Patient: sex F, age 34
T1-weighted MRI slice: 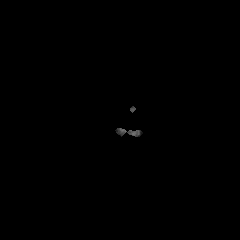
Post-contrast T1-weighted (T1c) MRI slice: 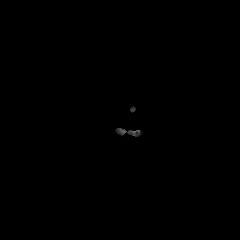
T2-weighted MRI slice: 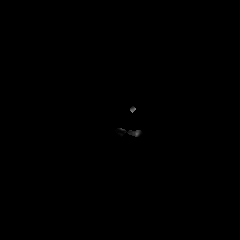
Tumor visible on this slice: no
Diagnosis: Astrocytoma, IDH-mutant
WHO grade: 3